Question: I'm trying to scrape little data into an excel sheet from Wikipedia website using the ImportXML formula.
The XPath code I copied which I got it from the browser.
Here is the Wikipedia page. <URL>
Scraping the Latitude and longitude which is present on the page.
Screenshot:

This is the code that I get from the browser XPath selector.
'''
//*[@id="mw-content-text"]/div/table[1]/tbody/tr[11]/td/span[1]/span/a/span[1]/span/span[1]
'''
Can you help me with the code and help me where I'm doing the wrong?
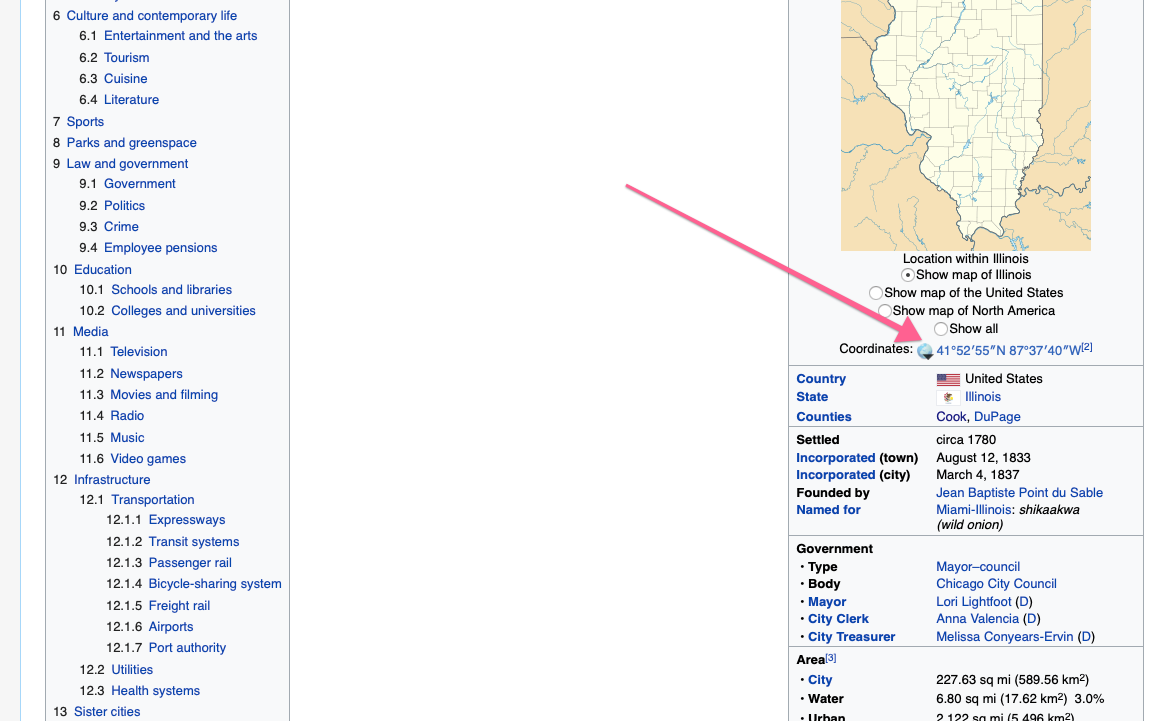
Answer: try:
'''
=INDEX(IMPORTXML("https://en.wikipedia.org/wiki/Chicago", "//span[@class='geo-dms']"), 1)
'''
<URL>